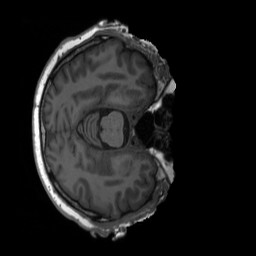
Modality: T1w
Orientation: axial
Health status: healthy
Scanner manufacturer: siemens
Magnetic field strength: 3 T
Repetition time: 2.3 s
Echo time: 0.00207 s